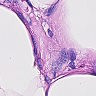
Metastatic tissue present: no